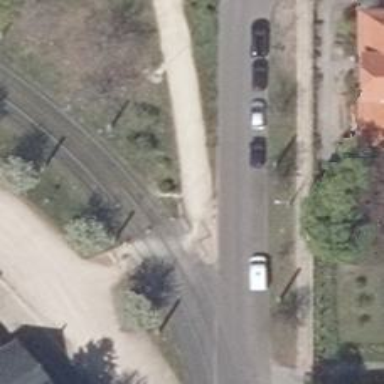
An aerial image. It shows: Uncontrolled tram railway crossing.